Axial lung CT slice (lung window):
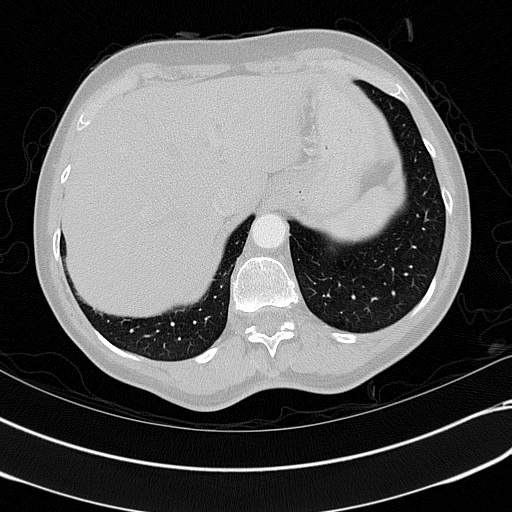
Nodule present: no